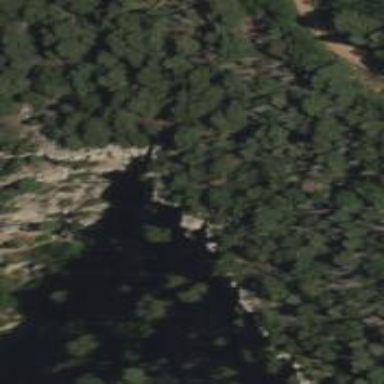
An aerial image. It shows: Cliff in nature.